The plot is a time-scale (wavelet) decomposition of a bearing vibration signal. Diagnose the bearing from this image, choosing from: normal, inner_race, outer_race, ball.
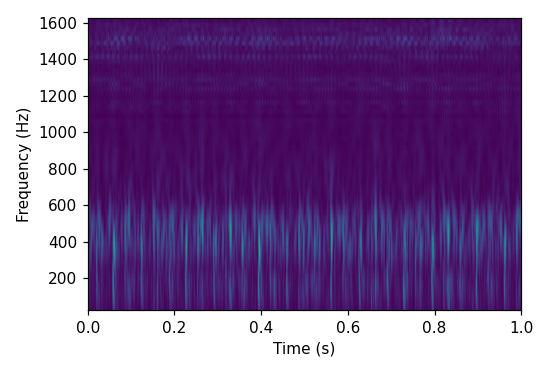
Answer: outer_race